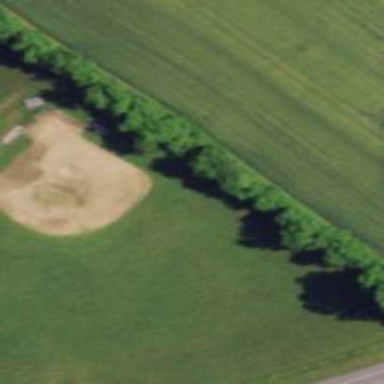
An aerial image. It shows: Baseball pitch for leisure and sports activities.